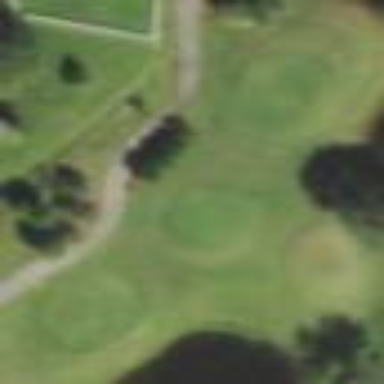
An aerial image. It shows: Golf tee on grassy land.